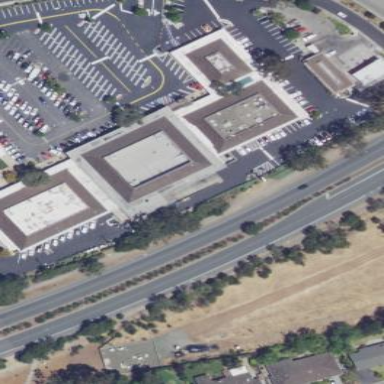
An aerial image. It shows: Supermarket located in building.